Field crop: maize
Growth stage: 2
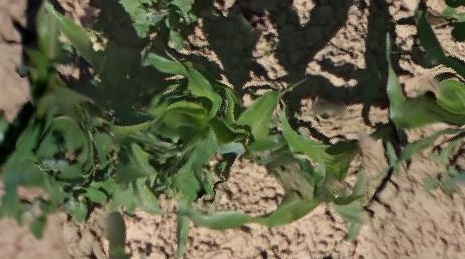
Species: maize